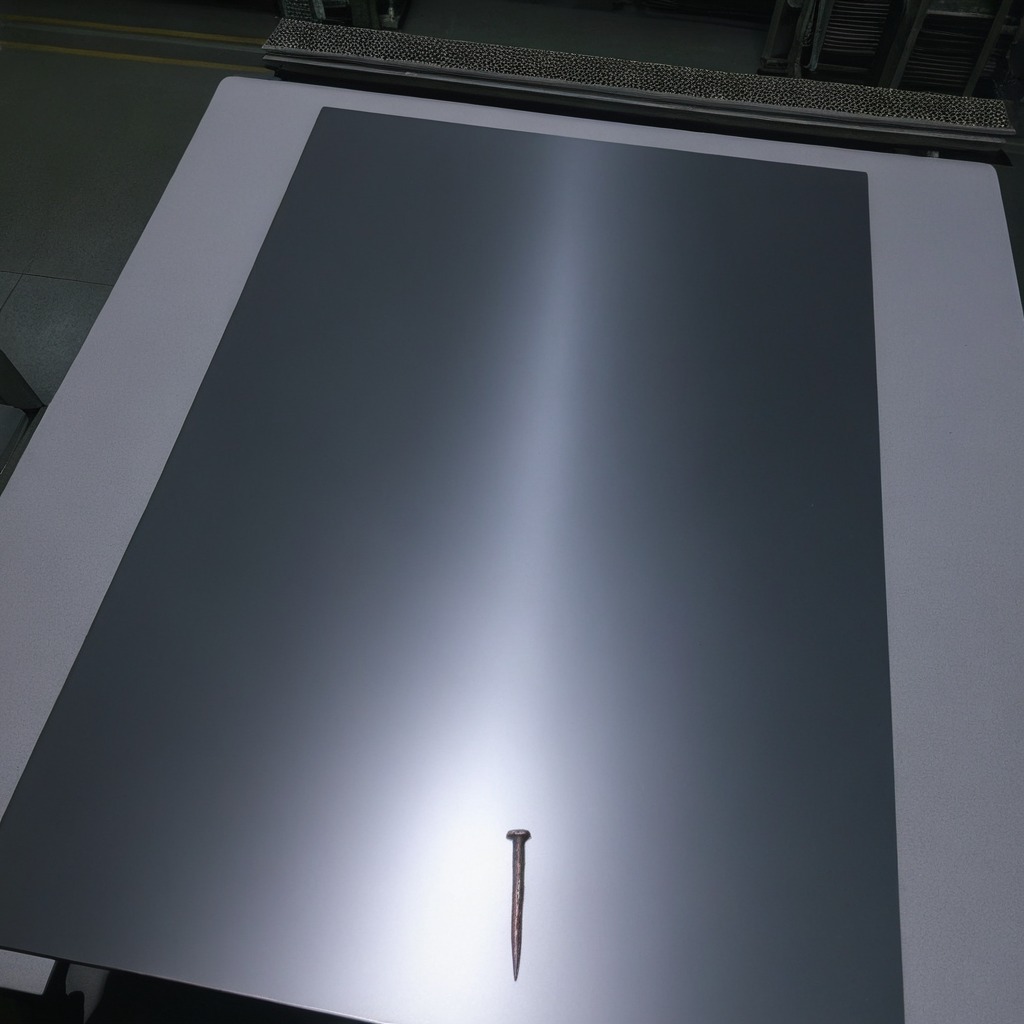
A nail is lying on the clean empty table in the basement in the evening.